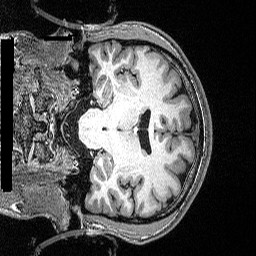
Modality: T1w
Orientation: coronal
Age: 25
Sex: male
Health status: healthy
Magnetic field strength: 3 T
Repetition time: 2.53 s
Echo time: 0.00331 s